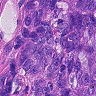
Metastatic tissue present: yes